Question: I'm generating a StackedBarChart using JFreeChart. Depending on the input data I can have a lot of categories (usually between 20 and 40), leading to overlapping of the labels.
In the following screenshot you can see the chart with categories from 1 to 38:

I'd like to show some of the category labels as reference, but not all. It would be perfect to show the first and last, and every fifth inbetween.
Is this possible?
I can't change the width of the chart, and making the labels smaller does only work if they are so small that you can't read them anymore...
Last resort would be to hide the whole category axis...
Thanks for any suggestions!
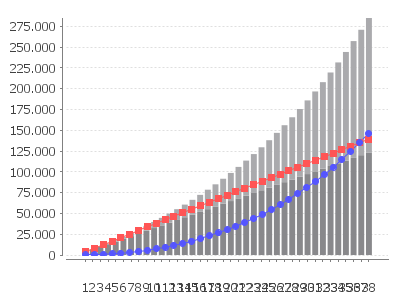
Answer: One simple solution is to set the Category lables to the backround colour (in this case white).
'''
CategoryPlot plot = (CategoryPlot) chart.getPlot();
CategoryAxis domainAxis = plot.getDomainAxis();
domainAxis.setTickLabelPaint("Category 2", Color.white);
domainAxis.setTickLabelPaint("Category 4", Color.white);
'''
This will produce a chart like this